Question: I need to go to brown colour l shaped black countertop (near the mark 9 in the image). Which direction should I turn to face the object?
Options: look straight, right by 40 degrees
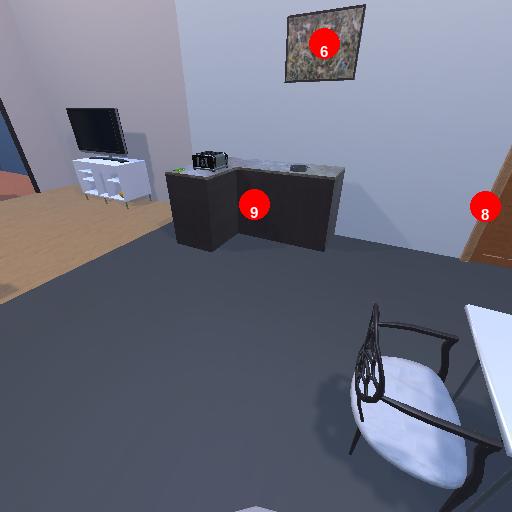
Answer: look straight